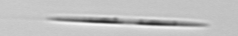
Label: pennate_Pseudo-nitzschia